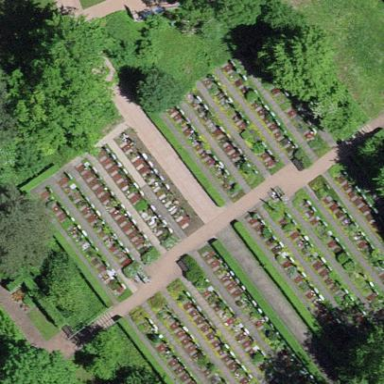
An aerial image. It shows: Grave yard.